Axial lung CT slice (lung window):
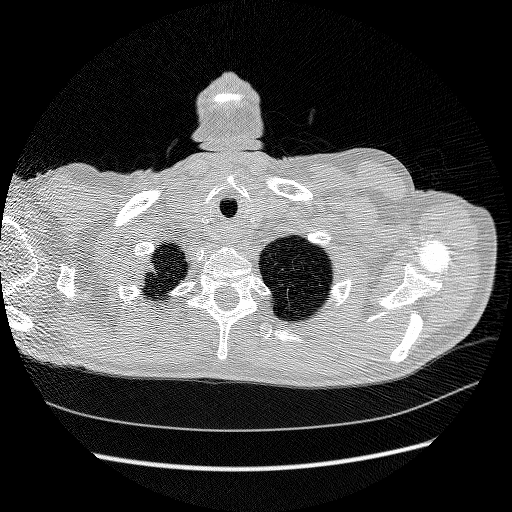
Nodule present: no